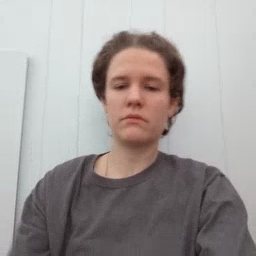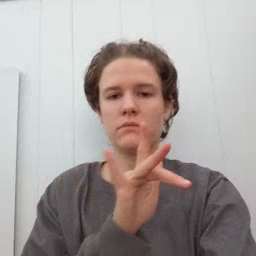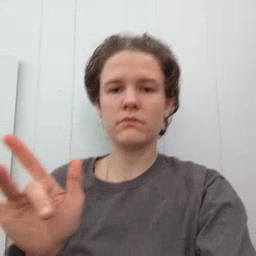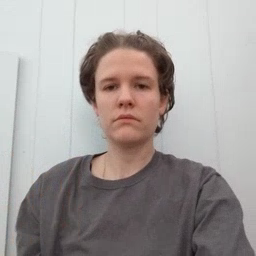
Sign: empty